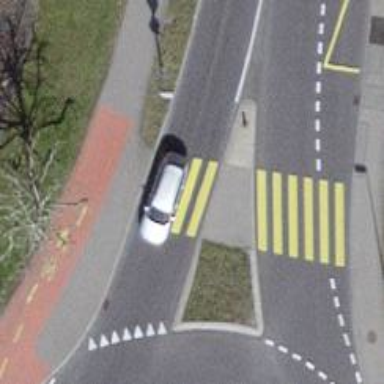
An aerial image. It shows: Footway with zebra crossing.